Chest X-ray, AP view. Patient: 58 years old, sex M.
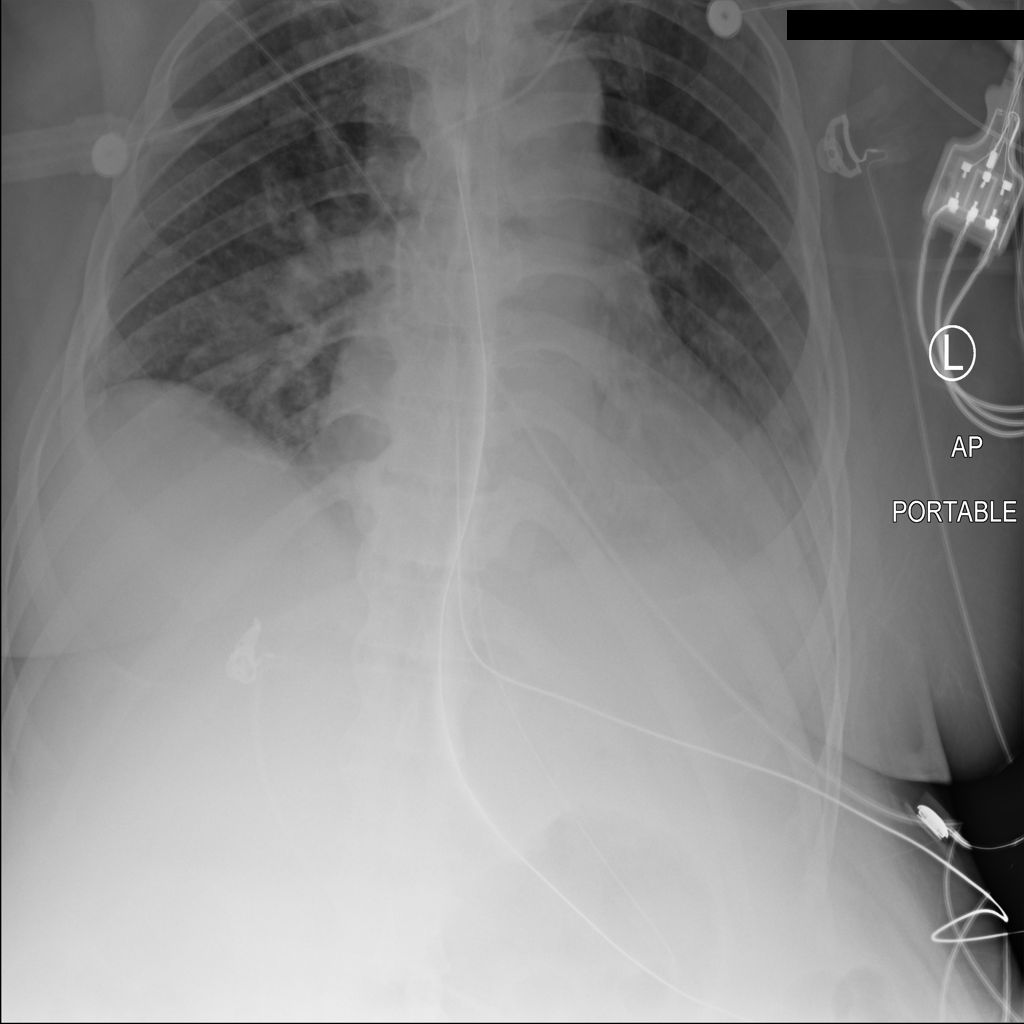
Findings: No Finding